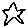
Label: star